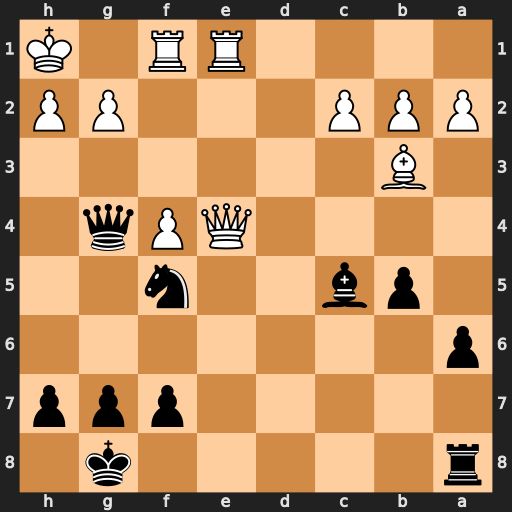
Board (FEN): r5k1/5ppp/p7/1pb2n2/4QPq1/1B6/PPP3PP/4RR1K
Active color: b
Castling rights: -
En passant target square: -
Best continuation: Ng3+ hxg3 Qh5#